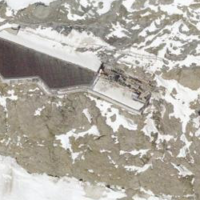
EUNIS habitat code: 49
Species observed at this site:
Eristalis tenax
Montifringilla nivalis
Turdus viscivorus
Pyrrhocorax graculus